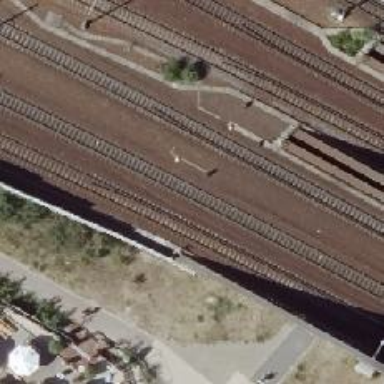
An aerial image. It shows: Railway milestone.